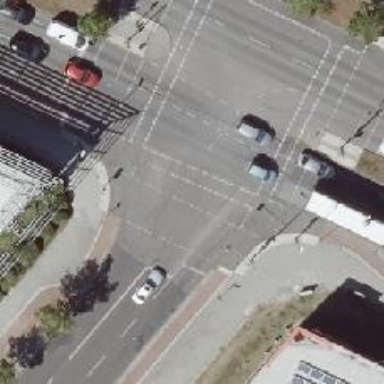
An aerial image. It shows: Road crossing with traffic signals.